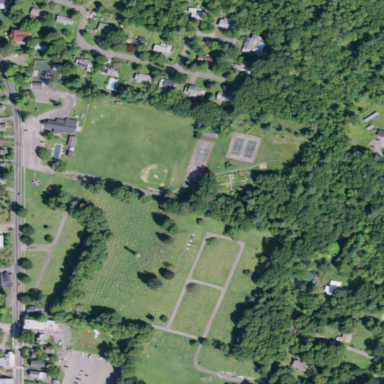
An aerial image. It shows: Cemetery.